Interaction volume radius: 10 \u00c5
Interaction volume height: 25 \u00c5
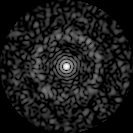
Disorder parameter: 0.8284